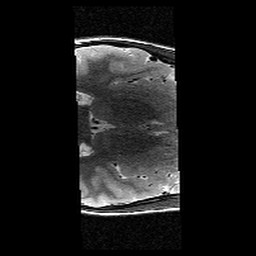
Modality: T2w
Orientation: axial
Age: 12
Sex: female
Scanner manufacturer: siemens
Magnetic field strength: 3 T
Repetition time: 7.7 s
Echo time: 0.067 s